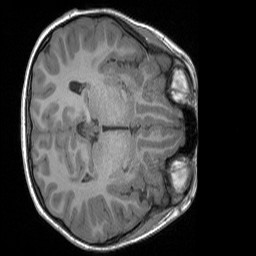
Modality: T1w
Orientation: axial
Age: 8
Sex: male
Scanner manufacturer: siemens
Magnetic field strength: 3 T
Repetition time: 1.65 s
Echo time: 0.00203 s